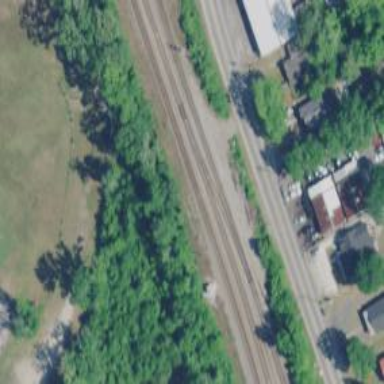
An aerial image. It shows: Site related to railway infrastructure.